Field crop: tomato
Growth stage: 1
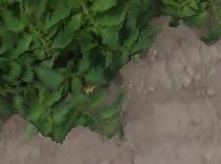
Species: tomato